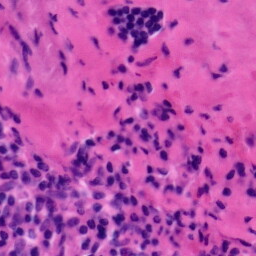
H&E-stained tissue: Tonsil